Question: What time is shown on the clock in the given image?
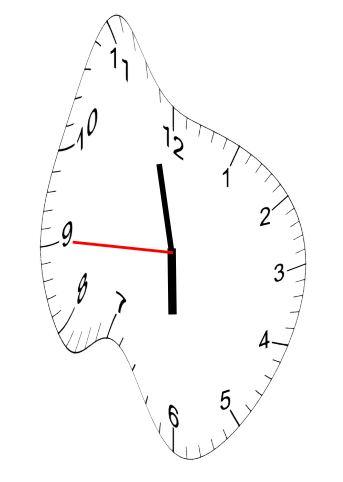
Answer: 05:57:45